Interaction volume radius: 5 \u00c5
Interaction volume height: 40 \u00c5
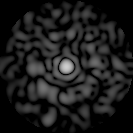
Disorder parameter: 0.8232